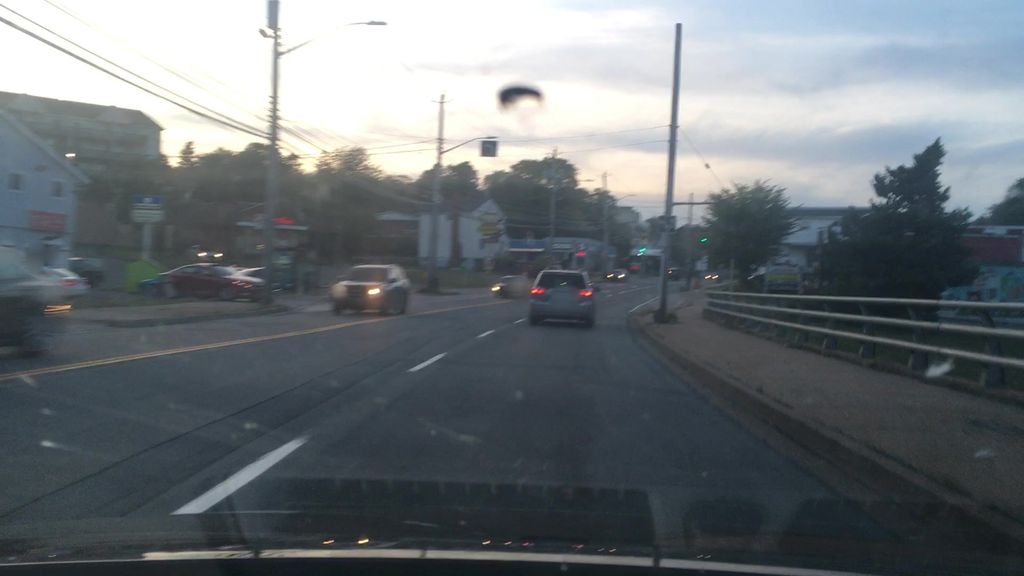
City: halifax